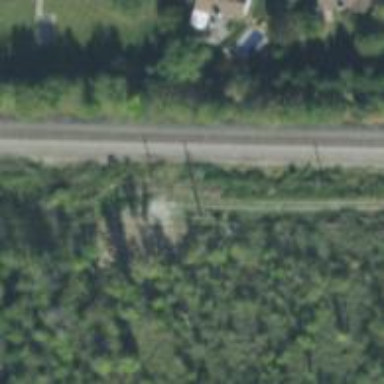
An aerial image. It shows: Power pole.